Question: I'm trying to send a key stroke to one application, through PostMessage. I am using too Spy++ to try to understand how to send the message, as I do not fully understand its inner workings.

In this picture, the first item(selected item) was made with an actual key stroke made by myself. The one with a red elipse around it(below) was made with the following code:
'''
WinApi.PostMessage(InsideLobbyHandle, WinApi.WM_KEYDOWN, (int)WinApi.VK_UP, 1);
'''
I guess it must have something to do with the last PostMessage() parameter, but I can't figure out how it really works. I can see in the original key stroke the ScanCode = 48, and in mine its 0, and also fExtended is 1 and in mine is 0. How can I make it look the same?
In <URL> I cannot understand the last parameter's working.
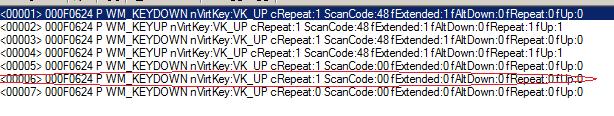
Answer: Simulate keyboard input using <URL>, not PostMessage.
You can't <URL>.
There are still <URL> with respect to keyboard state/async-state:
> The SendInput function does not reset
the keyboard's current state.
Therefore, if the user has any keys
pressed when you call this function,
they might interfere with the events
that this function generates. If you
are concerned about possible
interference, check the keyboard's
state with the GetAsyncKeyState
function and correct as necessary.
---
The lParam for the <URL> is specified in terms of the bits of the field:
- - - - - - -
A warning: Any solution you build based around PostMessage is going to be very brittle.